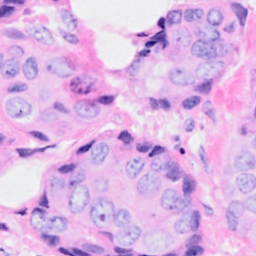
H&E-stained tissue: Breast